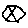
Label: hexagon